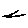
Label: line